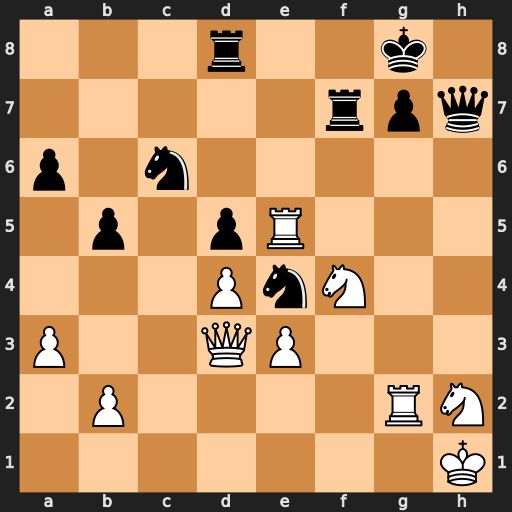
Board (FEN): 3r2k1/5rpq/p1n5/1p1pR3/3PnN2/P2QP3/1P4RN/7K
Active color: w
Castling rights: -
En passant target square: -
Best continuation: Rh5 Nf2+ Rxf2 Qxd3 Nxd3 Rxf2 Nxf2